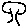
Label: tree